Field crop: maize
Growth stage: 1
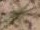
Species: salsola